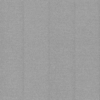
Label: dusty